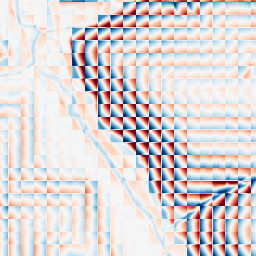
Category: wavelet
Decomposition family: wavelet_biorthogonal
Decomposition parameters: wavelet: bior1.3
level: 4
Upsampling method: linear_exact
Upsampling parameters: scale: 8
Upsampling scale: 8